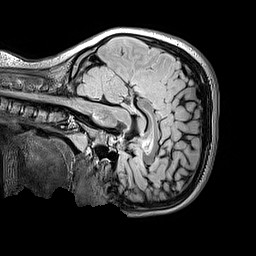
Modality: FLAIR
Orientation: sagittal
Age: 13
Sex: male
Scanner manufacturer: siemens
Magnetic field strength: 3 T
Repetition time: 5 s
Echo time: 0.388 s